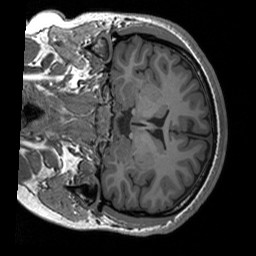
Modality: T1w
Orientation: coronal
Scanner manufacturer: siemens
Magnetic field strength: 3 T
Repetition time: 1.76 s
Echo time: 0.0022 s